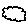
Label: cloud